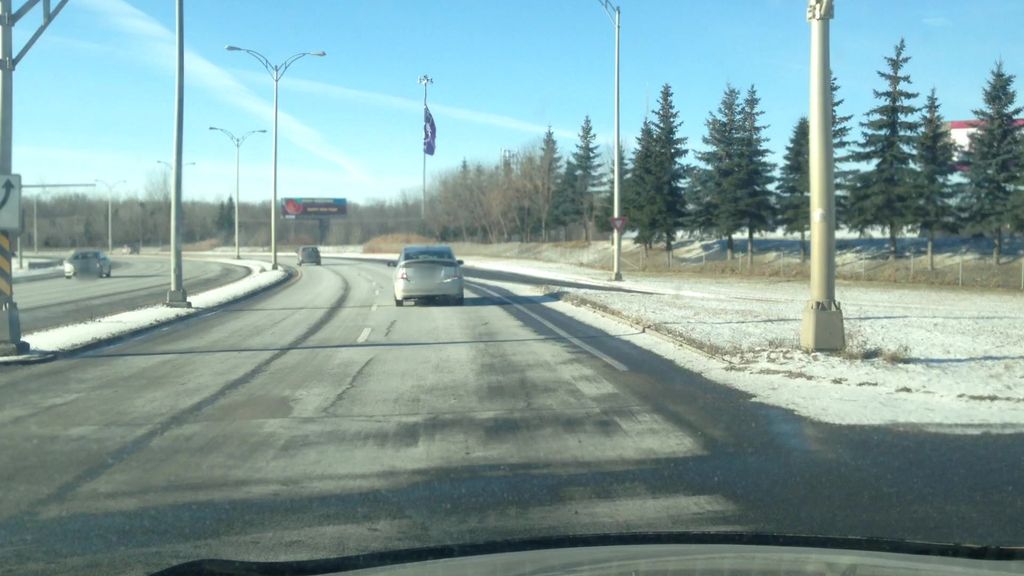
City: montreal